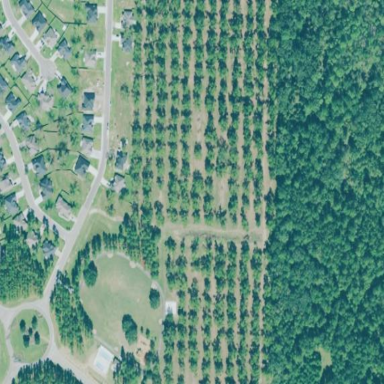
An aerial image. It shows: Orchard.